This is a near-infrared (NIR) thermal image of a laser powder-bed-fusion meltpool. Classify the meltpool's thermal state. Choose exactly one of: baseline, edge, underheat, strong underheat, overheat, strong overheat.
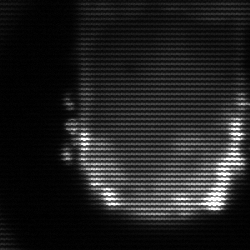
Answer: baseline